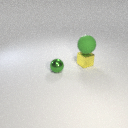
small yellow metal cube to the right of small green metal sphere